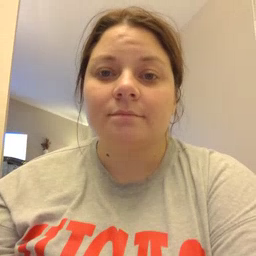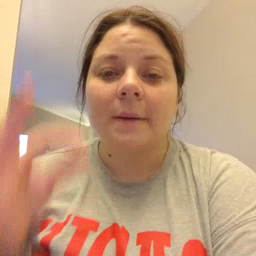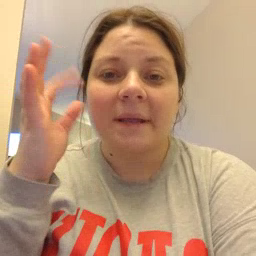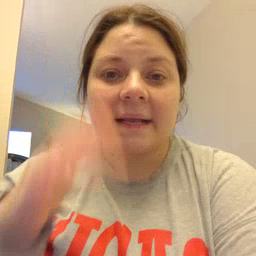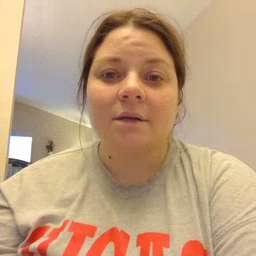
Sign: bee